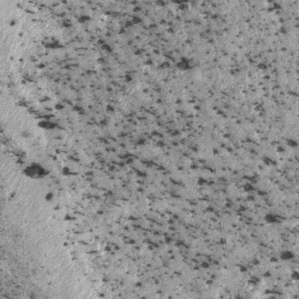
Label: frost